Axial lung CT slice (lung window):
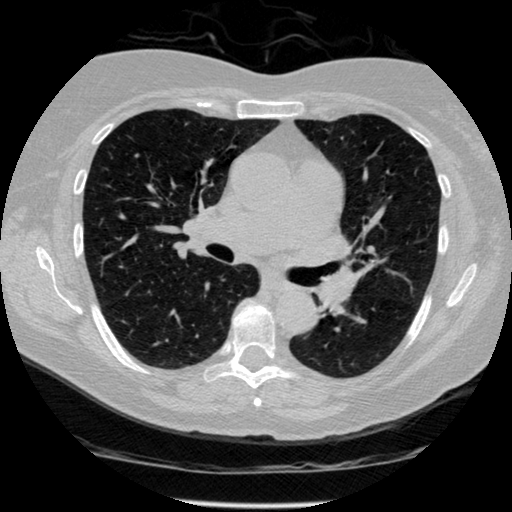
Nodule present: no